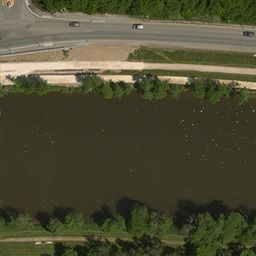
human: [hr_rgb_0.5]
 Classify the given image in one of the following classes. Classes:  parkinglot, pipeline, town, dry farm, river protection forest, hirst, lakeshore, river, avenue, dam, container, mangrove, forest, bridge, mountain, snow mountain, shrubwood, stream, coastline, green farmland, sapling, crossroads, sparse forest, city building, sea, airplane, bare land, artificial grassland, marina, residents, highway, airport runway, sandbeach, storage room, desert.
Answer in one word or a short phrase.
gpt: river